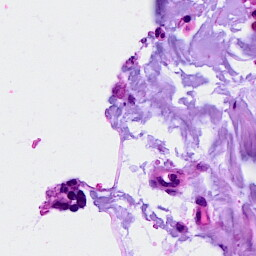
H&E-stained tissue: Breast